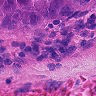
Metastatic tissue present: yes